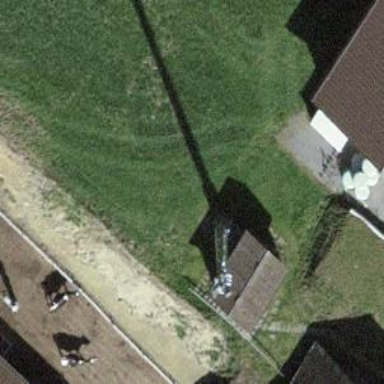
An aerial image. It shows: Man-made mast used for communication purposes.